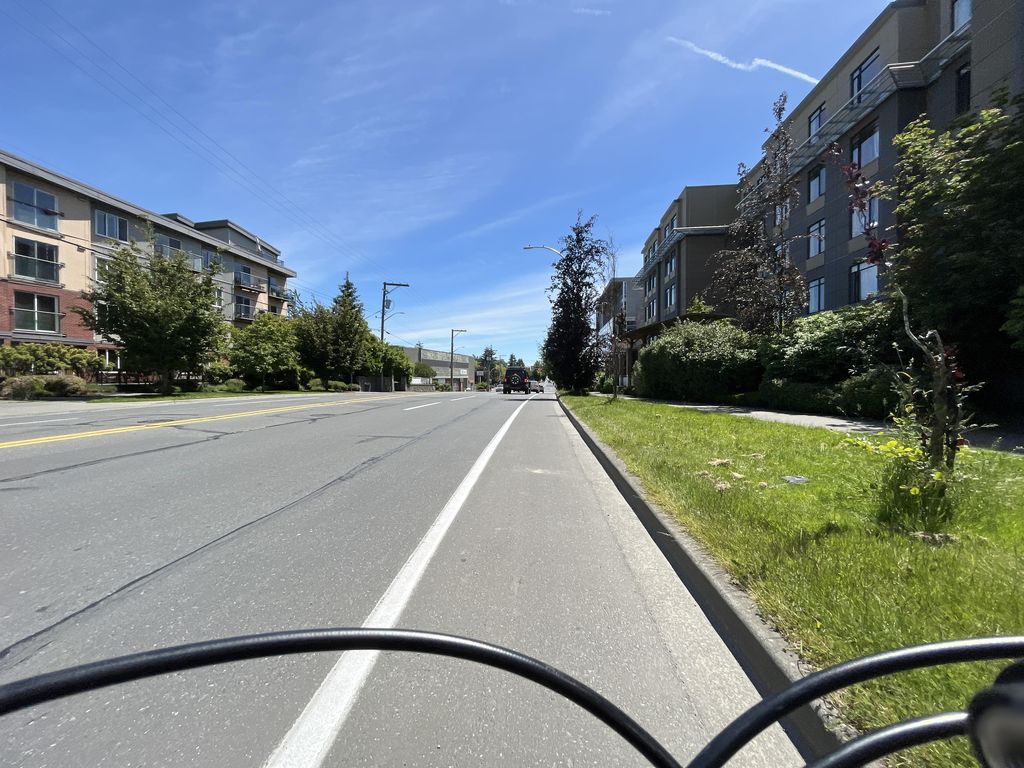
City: victoria